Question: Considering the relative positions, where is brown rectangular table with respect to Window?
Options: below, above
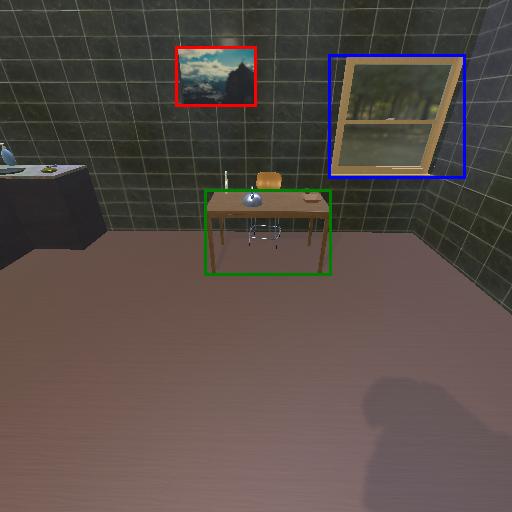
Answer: below